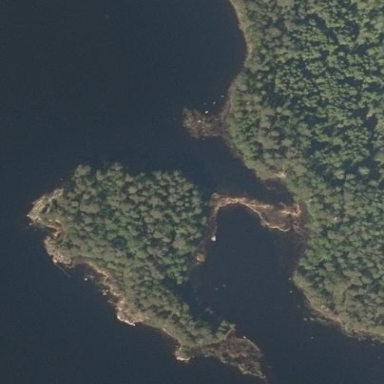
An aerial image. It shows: Islet covered with woodland.